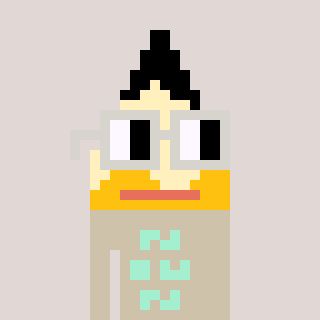
a pixel art character with square light gray glasses, a pencil-shaped head and a bege-colored body on a warm background